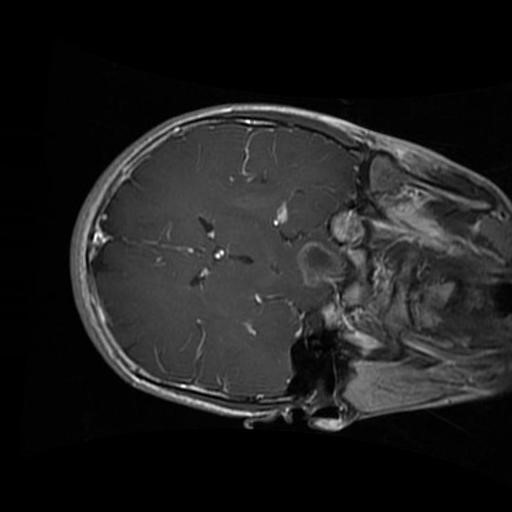
Label: brain_glioma